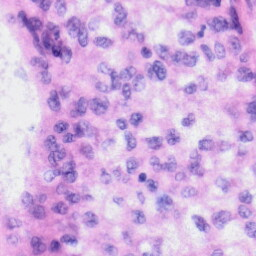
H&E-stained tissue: Liver